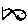
Label: fish